Field crop: maize
Growth stage: 1
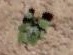
Species: chenopodium